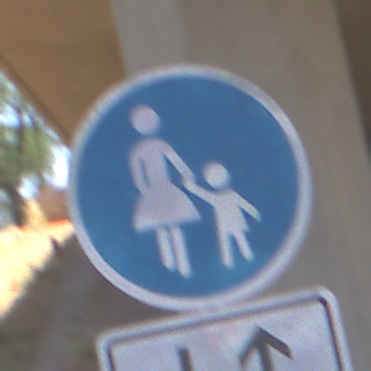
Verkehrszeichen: Gehweg
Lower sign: RichtungsangabeDurchPfeile8
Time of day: Midday
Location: Roofed (Underpass)
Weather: Clear
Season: NotSpecified
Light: Natural